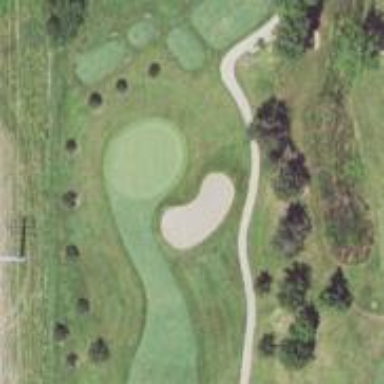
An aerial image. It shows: Golf hole.